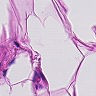
Metastatic tissue present: no